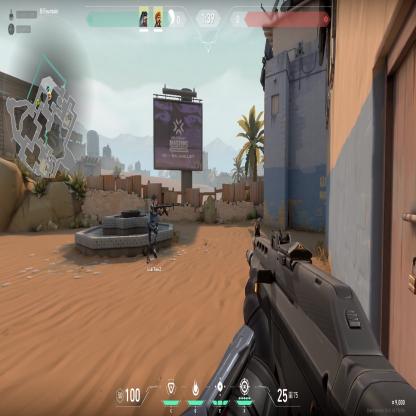
Label: teammate